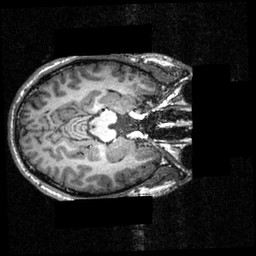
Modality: T1w
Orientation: axial
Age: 21
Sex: male
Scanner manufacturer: siemens
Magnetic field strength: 3.951 T
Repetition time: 1.5 s
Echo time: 0.00335 s